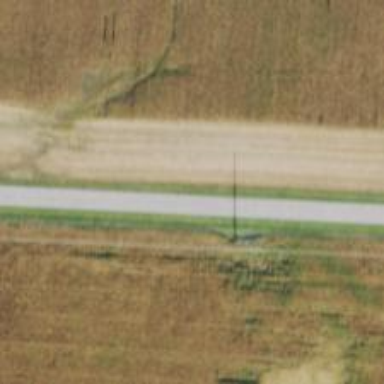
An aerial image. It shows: Power pole.